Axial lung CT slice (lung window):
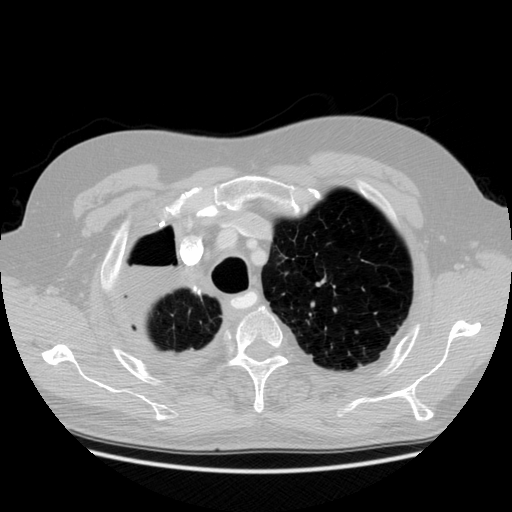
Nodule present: no